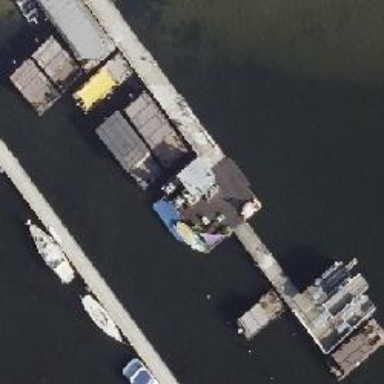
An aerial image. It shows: Man-made pier.